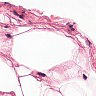
Metastatic tissue present: no